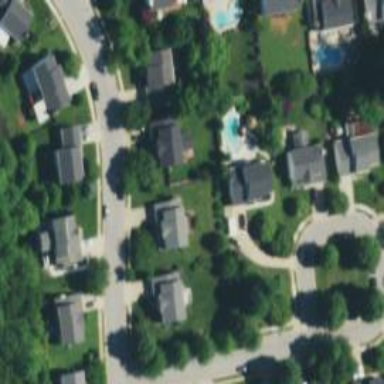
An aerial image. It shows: Neighborhood.